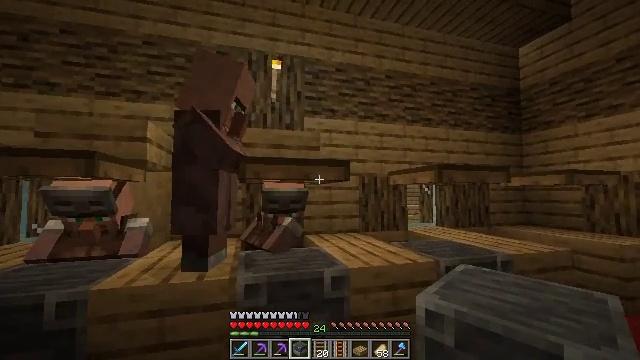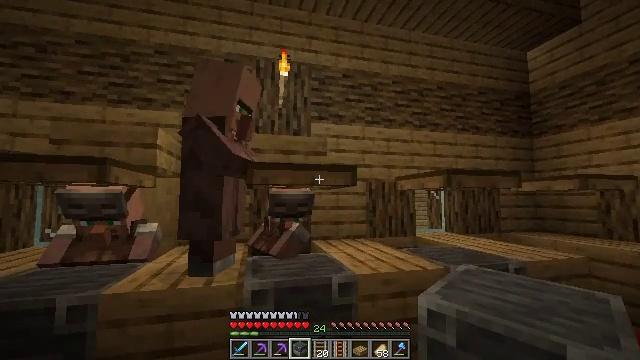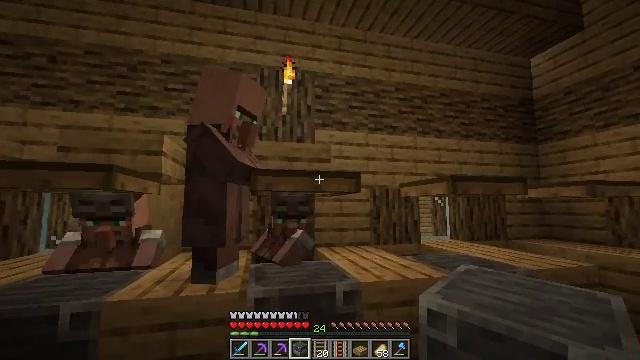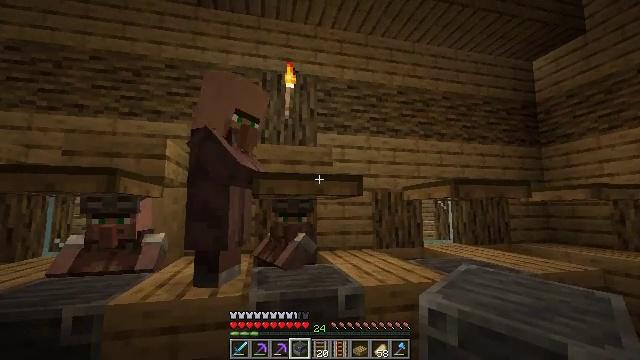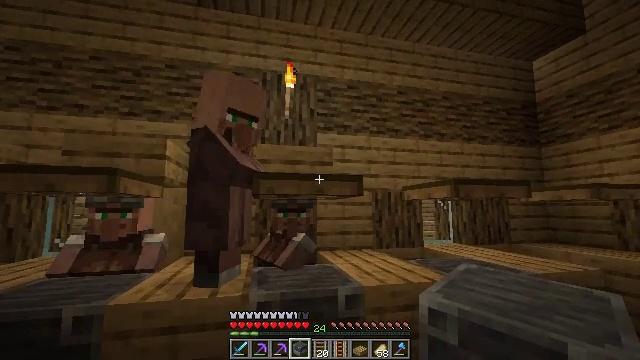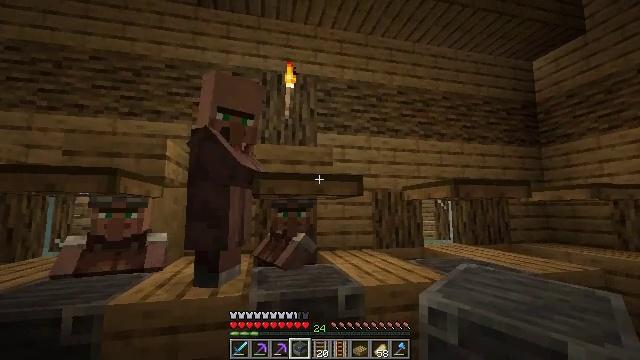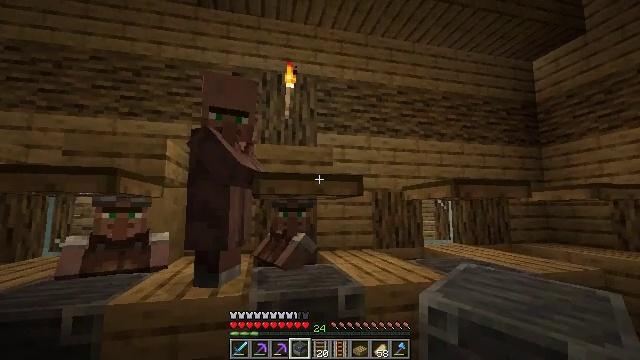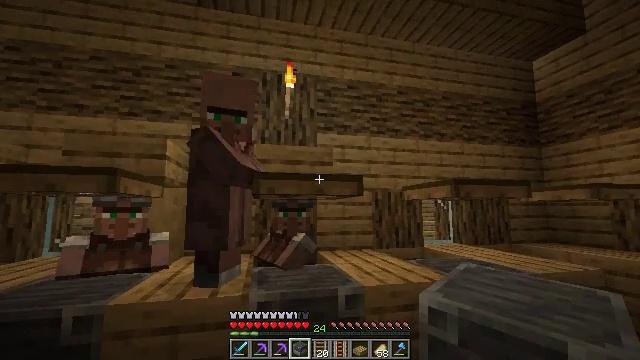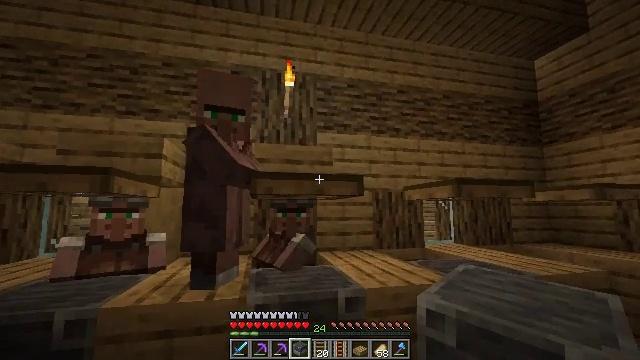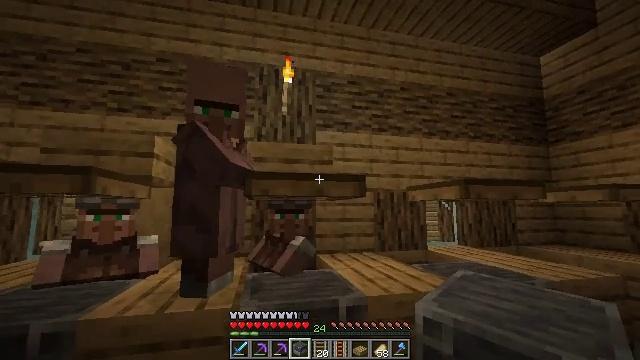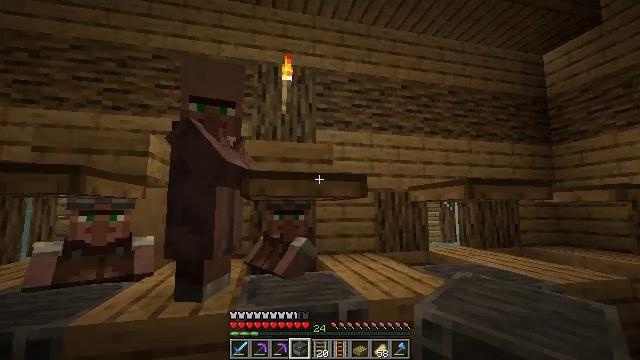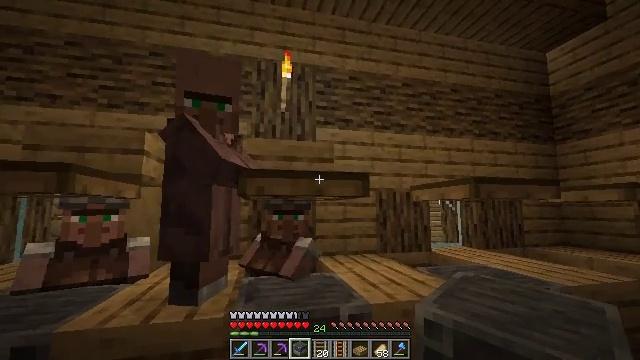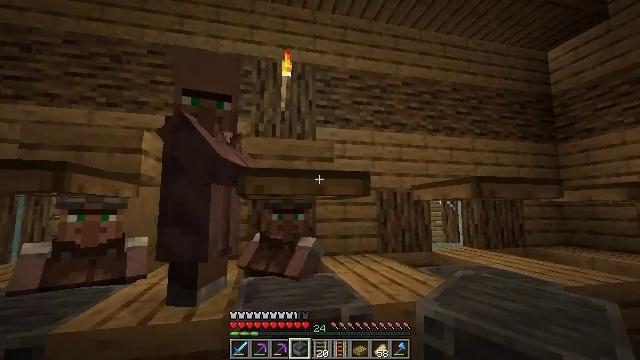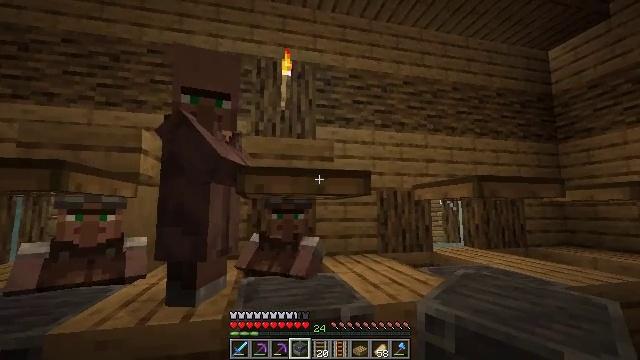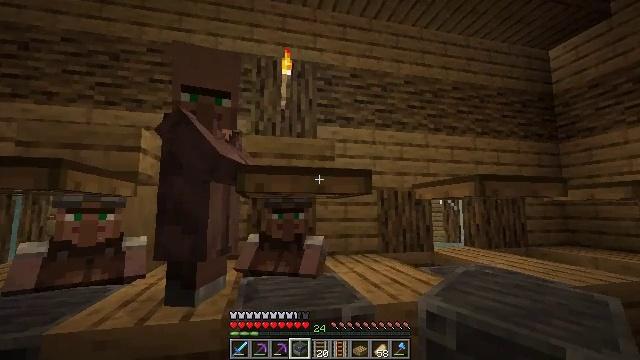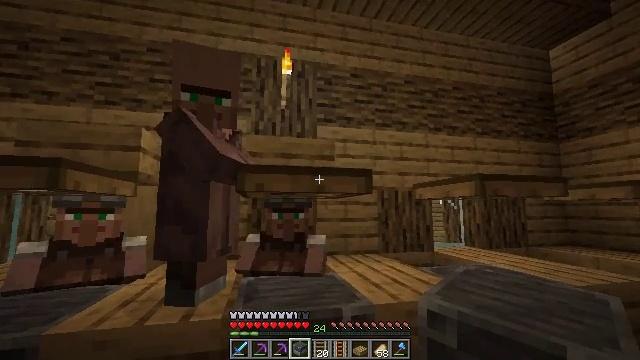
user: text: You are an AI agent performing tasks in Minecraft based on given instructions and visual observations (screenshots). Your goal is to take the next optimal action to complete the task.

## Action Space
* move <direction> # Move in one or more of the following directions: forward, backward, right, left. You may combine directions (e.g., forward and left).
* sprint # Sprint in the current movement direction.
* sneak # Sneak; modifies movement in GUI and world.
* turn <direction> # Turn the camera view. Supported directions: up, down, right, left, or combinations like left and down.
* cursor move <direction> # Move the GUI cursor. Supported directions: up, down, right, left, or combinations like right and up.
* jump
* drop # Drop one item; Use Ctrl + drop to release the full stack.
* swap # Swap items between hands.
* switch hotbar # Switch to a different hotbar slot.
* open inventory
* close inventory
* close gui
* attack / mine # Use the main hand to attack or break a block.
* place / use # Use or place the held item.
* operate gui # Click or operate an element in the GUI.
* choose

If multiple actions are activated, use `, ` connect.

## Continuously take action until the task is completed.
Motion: motion action
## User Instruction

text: Break the oak trapdoor to collect it.
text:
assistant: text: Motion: turn left and up
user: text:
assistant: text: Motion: turn up
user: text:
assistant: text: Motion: no_op
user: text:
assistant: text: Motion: no_op
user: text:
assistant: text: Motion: no_op
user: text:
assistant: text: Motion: no_op
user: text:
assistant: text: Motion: no_op
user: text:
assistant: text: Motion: move forward
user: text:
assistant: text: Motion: move forward
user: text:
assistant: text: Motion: no_op
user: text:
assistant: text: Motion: no_op
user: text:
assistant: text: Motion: no_op
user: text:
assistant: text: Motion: no_op
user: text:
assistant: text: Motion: no_op
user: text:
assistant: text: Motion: no_op
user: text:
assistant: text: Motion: no_op
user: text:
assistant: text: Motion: no_op
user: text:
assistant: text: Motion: no_op
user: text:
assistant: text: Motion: no_op
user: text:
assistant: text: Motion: no_op
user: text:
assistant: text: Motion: no_op
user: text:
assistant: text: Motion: move forward
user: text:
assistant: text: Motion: move forward, turn right
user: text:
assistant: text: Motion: turn right
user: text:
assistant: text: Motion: no_op
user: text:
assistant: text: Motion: no_op
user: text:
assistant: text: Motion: no_op
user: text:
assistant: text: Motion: no_op
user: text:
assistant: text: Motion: no_op
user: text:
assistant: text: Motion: no_op